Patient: sex F, age 71
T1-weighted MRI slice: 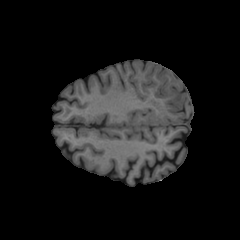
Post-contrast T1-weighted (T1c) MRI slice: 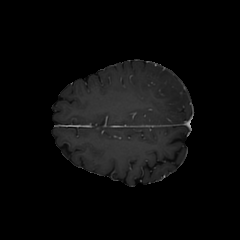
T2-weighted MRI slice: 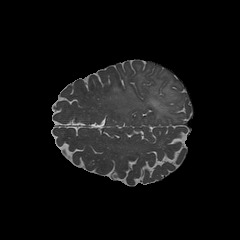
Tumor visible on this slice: yes
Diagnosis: Astrocytoma, IDH-mutant
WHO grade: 2